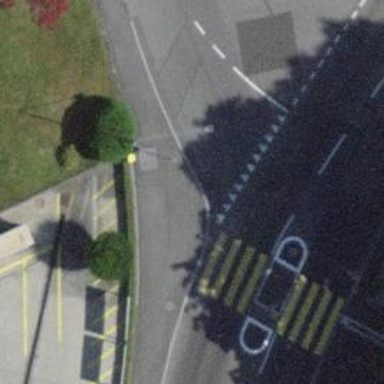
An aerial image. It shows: Kerb barrier.